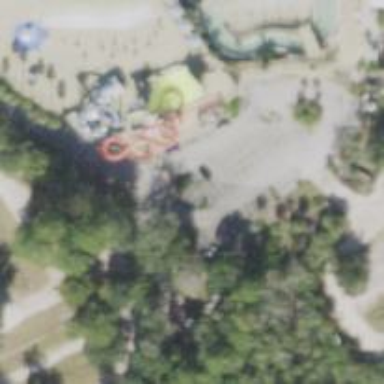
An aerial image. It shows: Water slide attraction.